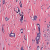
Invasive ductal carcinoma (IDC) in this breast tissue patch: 1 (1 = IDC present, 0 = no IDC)